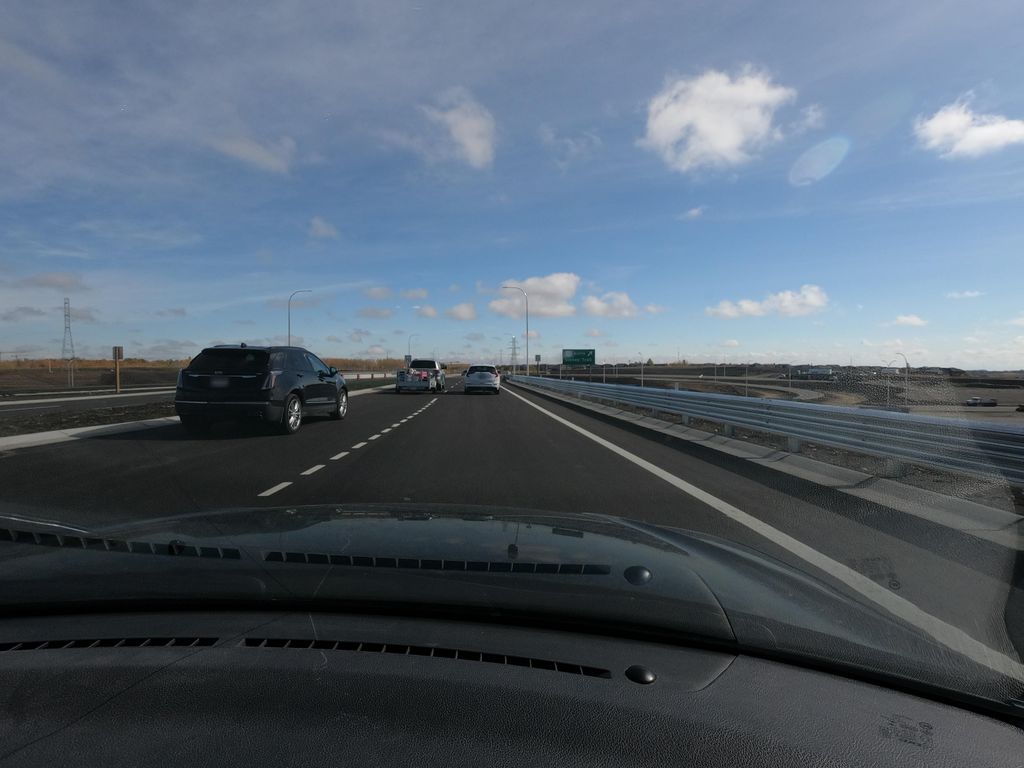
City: calgary